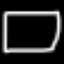
Label: square